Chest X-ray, PA view. Patient: 51 years old, sex M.
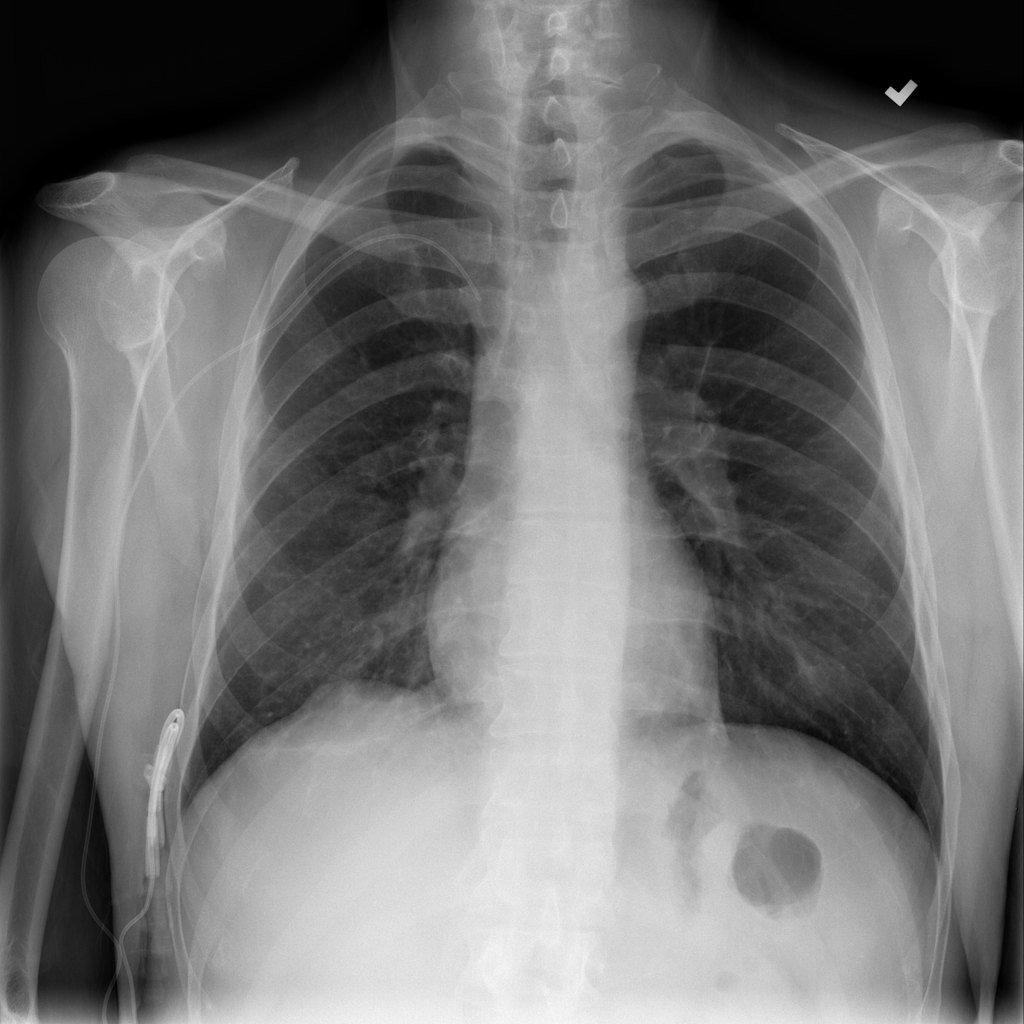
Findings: Atelectasis, Infiltration